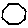
Label: hexagon